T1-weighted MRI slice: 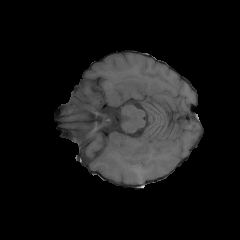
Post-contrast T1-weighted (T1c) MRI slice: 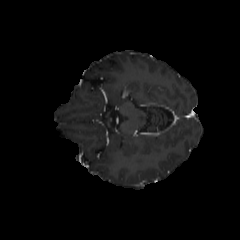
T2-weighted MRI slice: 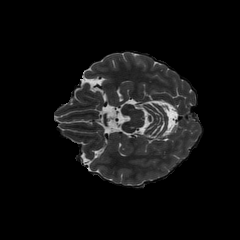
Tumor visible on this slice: no